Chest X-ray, AP view. Patient: 46 years old, sex M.
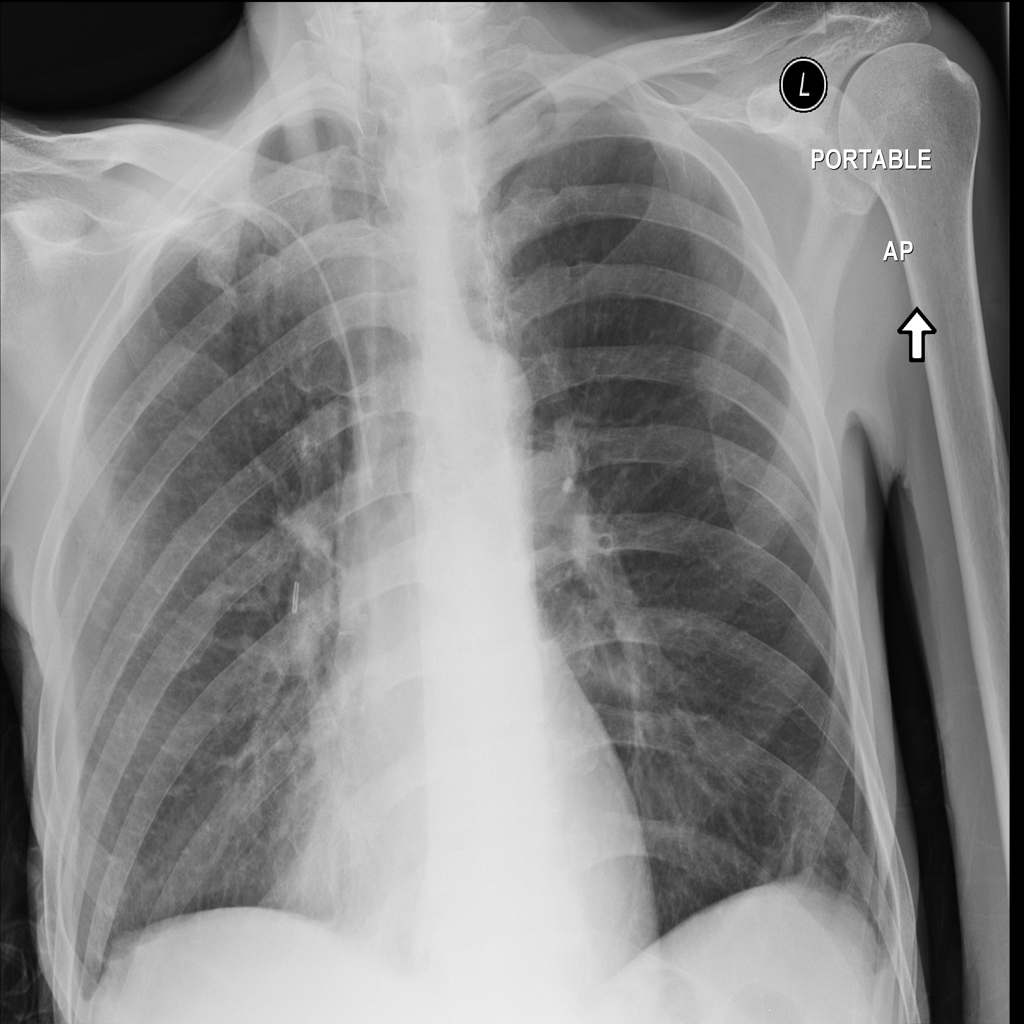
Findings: No Finding